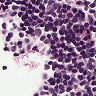
Metastatic tissue present: no